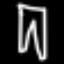
Label: pants